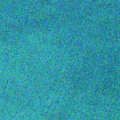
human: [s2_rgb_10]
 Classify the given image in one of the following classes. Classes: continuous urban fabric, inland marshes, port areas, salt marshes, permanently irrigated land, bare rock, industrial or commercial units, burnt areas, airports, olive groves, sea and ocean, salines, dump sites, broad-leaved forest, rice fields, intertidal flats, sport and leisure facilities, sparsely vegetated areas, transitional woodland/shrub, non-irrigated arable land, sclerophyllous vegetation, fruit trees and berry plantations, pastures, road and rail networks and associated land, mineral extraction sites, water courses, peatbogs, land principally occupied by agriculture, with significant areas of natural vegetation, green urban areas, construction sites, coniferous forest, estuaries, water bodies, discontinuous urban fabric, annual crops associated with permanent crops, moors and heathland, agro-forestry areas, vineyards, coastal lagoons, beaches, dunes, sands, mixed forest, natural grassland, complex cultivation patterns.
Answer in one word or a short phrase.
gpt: sea and ocean